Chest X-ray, PA view. Patient: 13 years old, sex M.
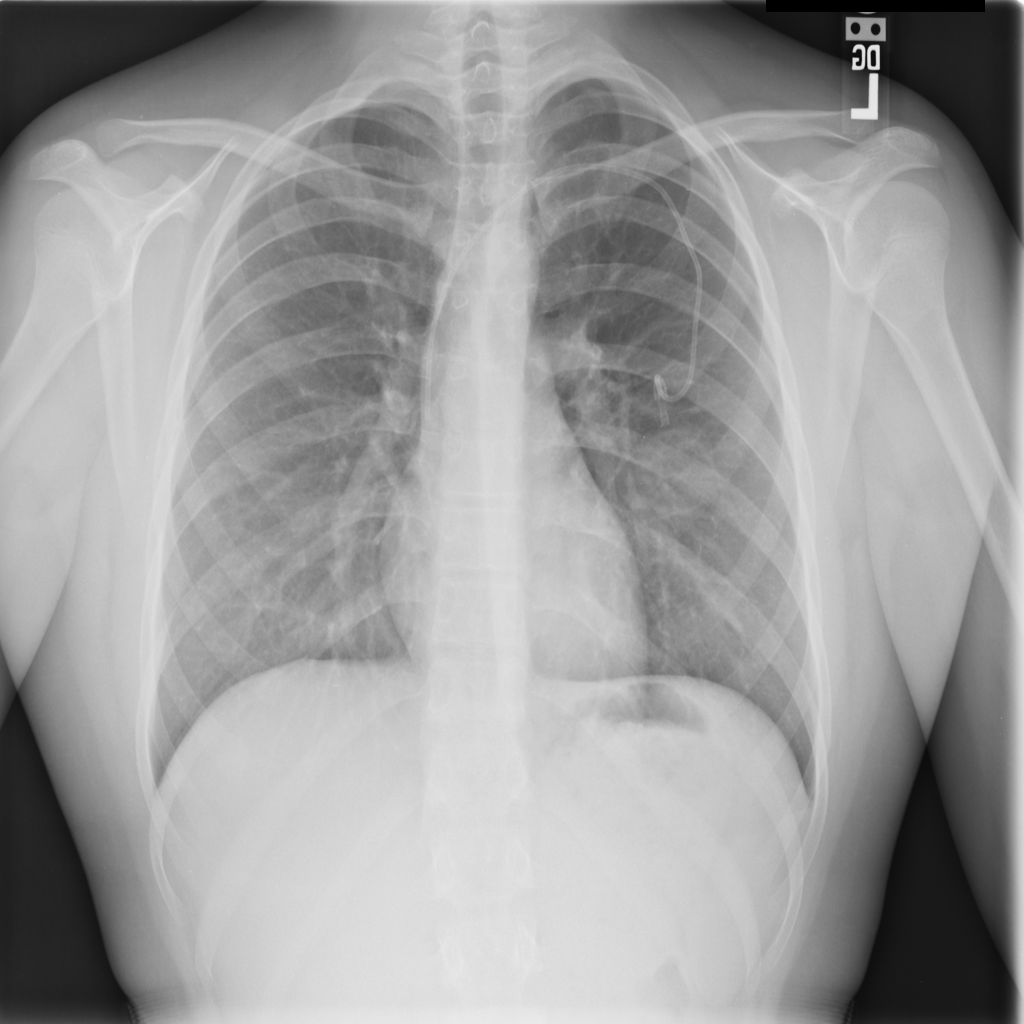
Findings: No Finding